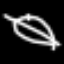
Label: leaf